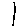
Label: line